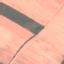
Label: AnnualCrop